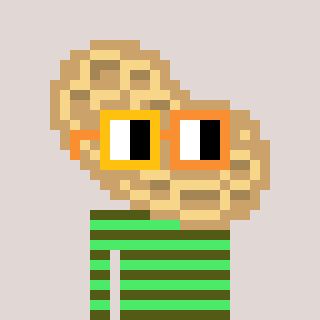
a pixel art character with square yellow and orange glasses, a peanut-shaped head and a teal-colored body on a warm background